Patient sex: M
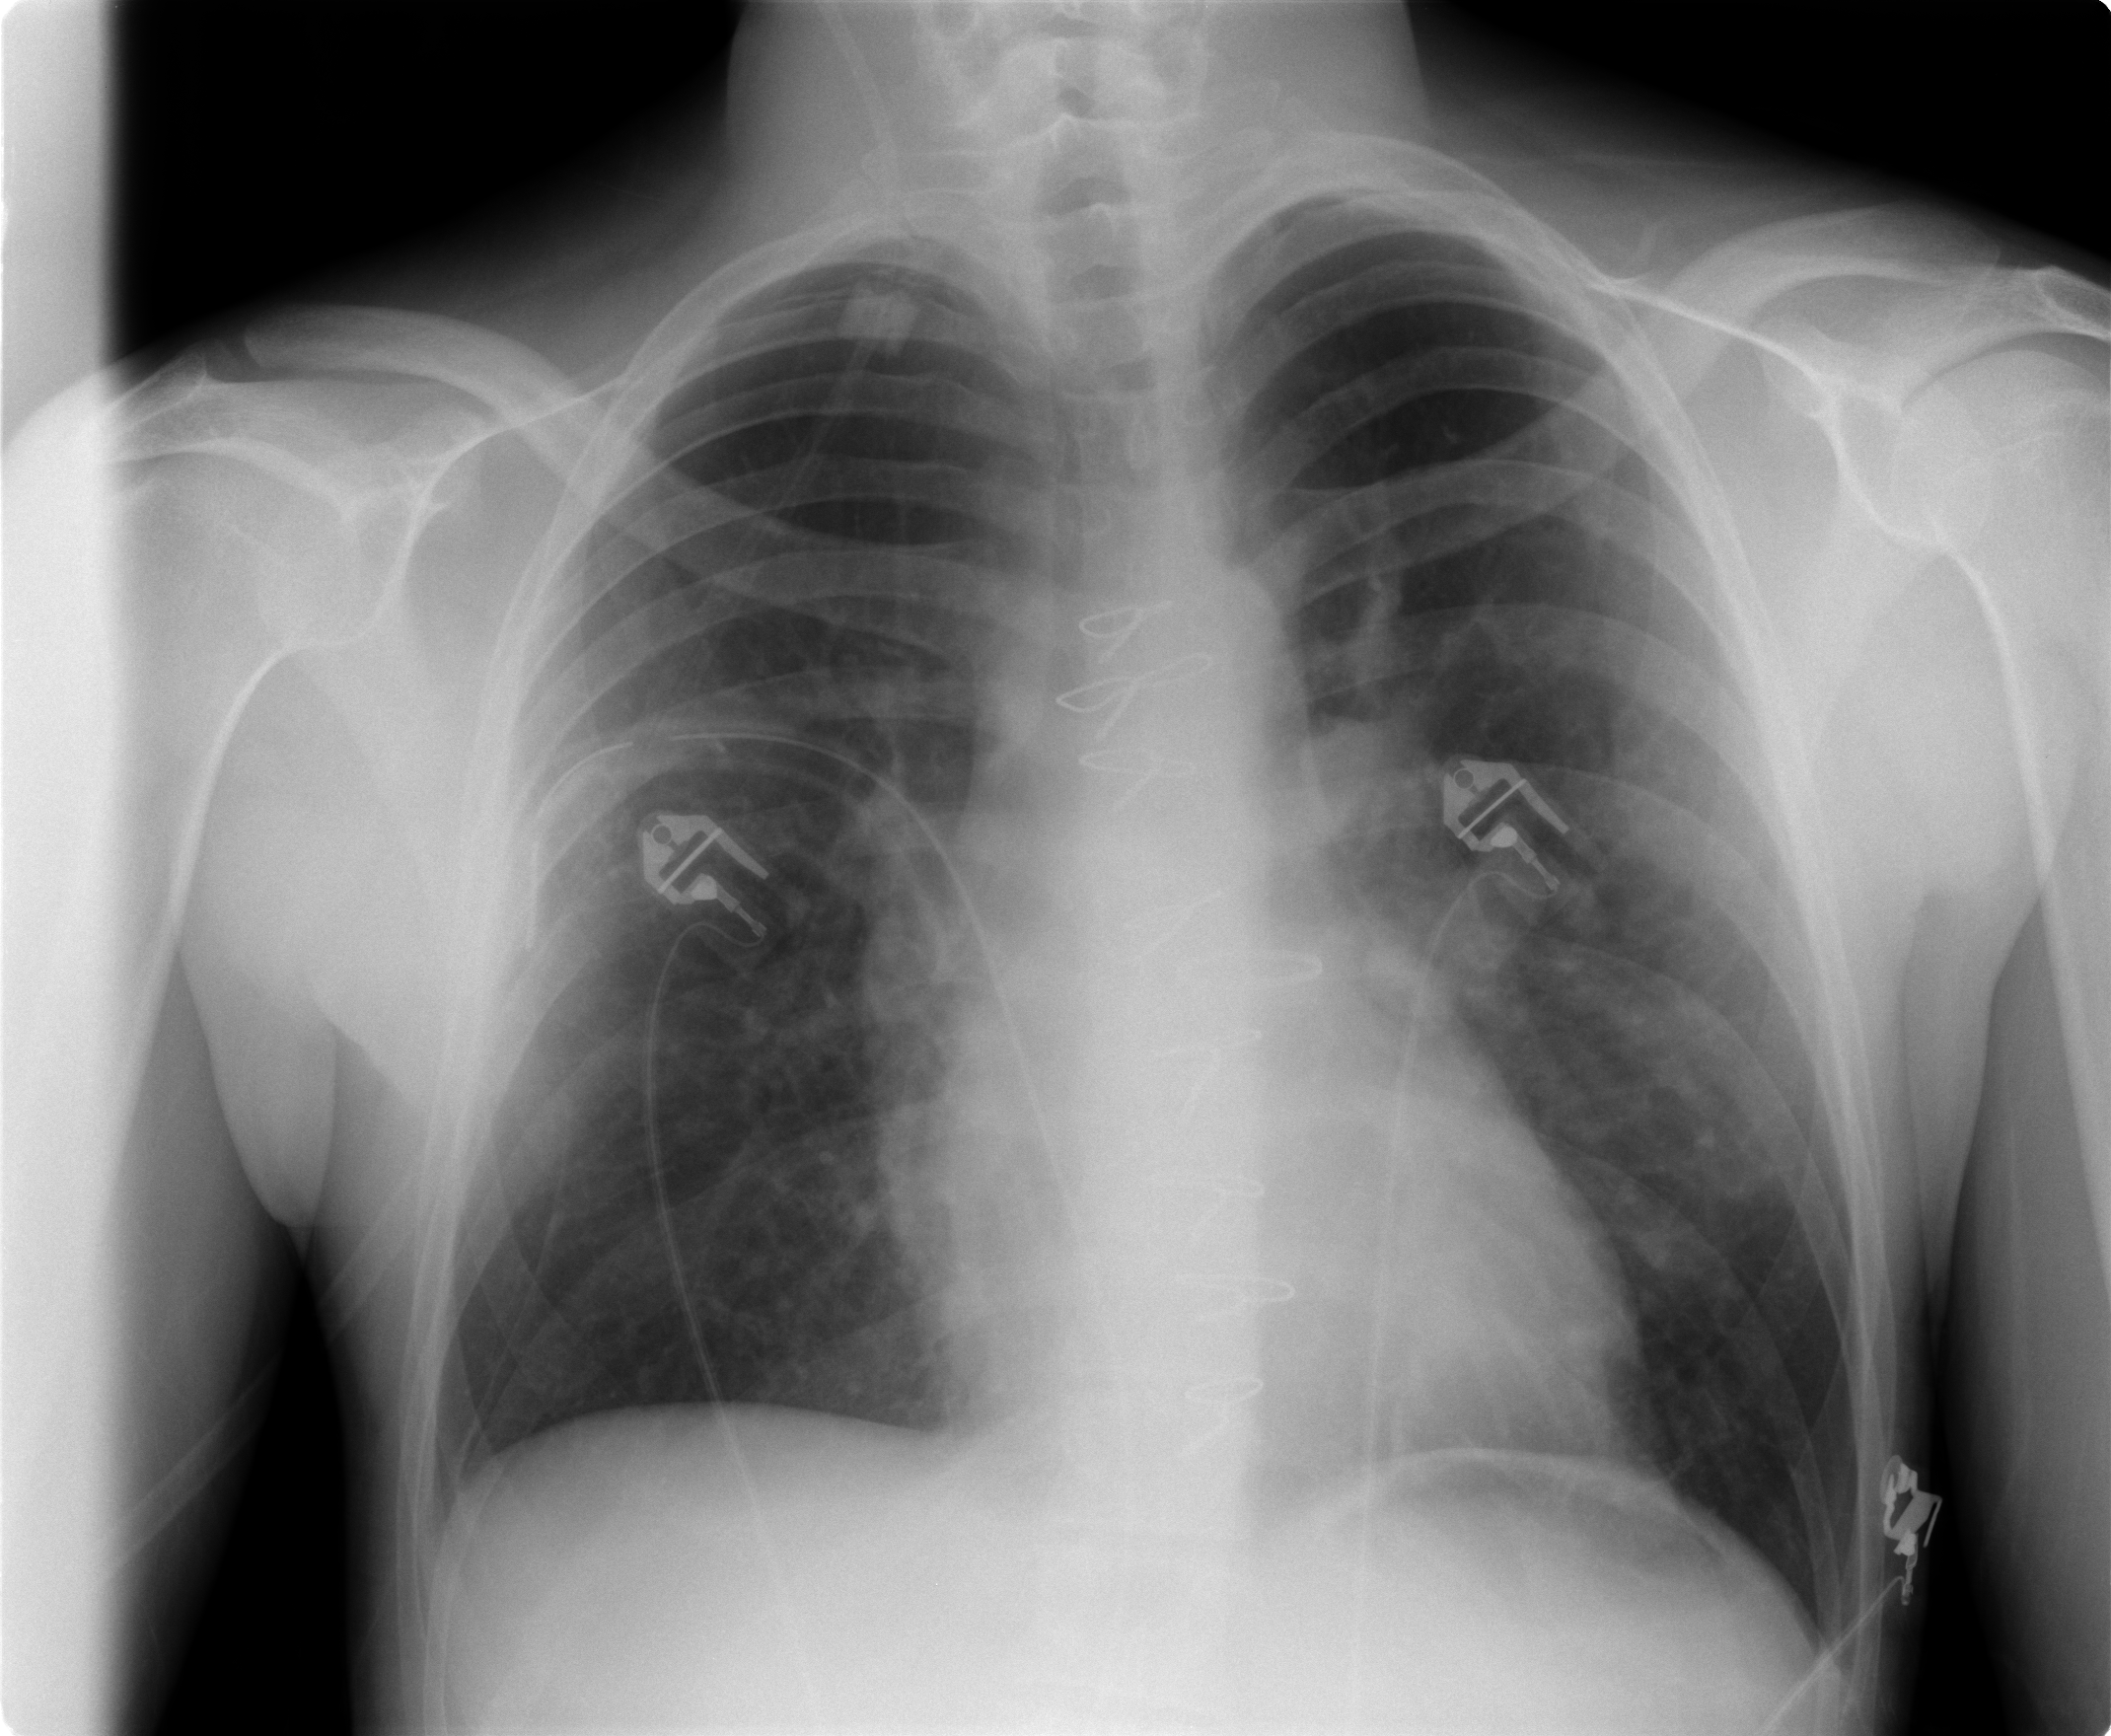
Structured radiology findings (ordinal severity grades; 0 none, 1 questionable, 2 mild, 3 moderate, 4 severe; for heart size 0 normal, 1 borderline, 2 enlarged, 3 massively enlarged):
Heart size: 2
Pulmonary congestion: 2
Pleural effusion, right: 0
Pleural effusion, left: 0
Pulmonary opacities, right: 1
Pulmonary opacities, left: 2
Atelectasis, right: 0
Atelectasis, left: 2